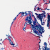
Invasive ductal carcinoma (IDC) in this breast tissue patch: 0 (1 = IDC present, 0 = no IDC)